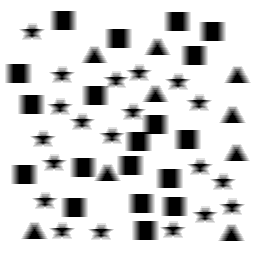
Squares: 19
Triangles: 9
Stars: 20
Total shapes: 48